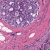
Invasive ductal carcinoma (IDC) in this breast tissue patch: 0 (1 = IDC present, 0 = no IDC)